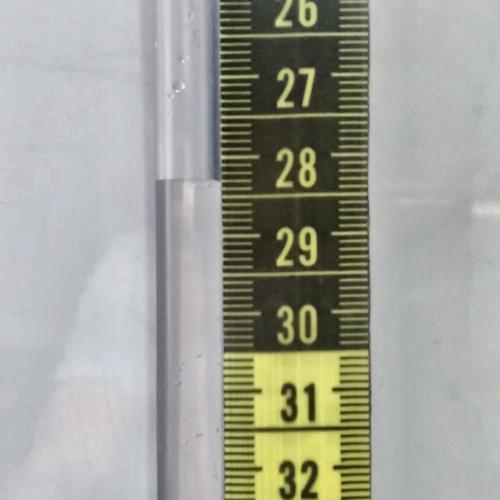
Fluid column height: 28.3 cm